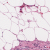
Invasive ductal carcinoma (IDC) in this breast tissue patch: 0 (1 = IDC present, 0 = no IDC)